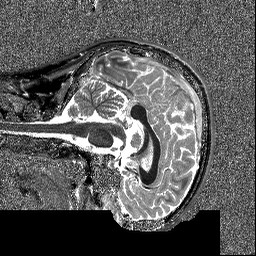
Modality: T1map
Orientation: sagittal
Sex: male